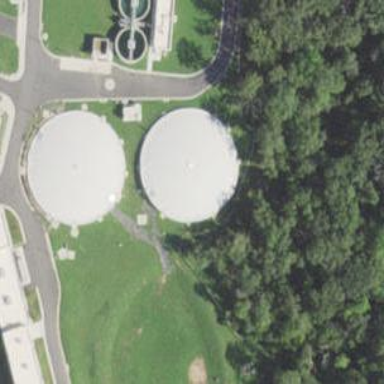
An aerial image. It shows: Storage tank building for water.